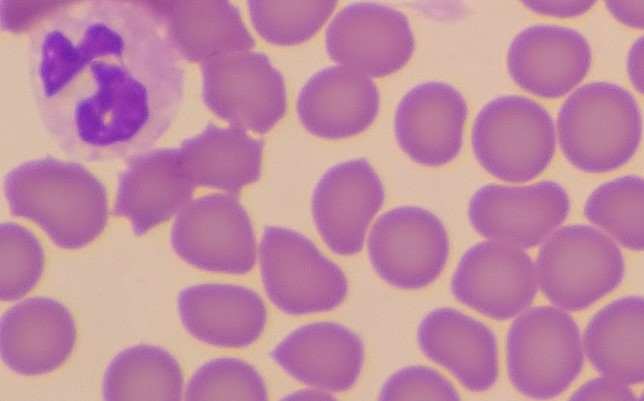
White blood cell type: Neutrophil